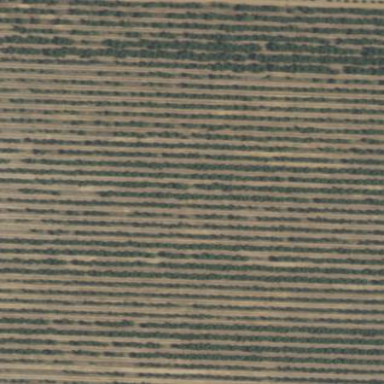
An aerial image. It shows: Orchard filled with plum trees.